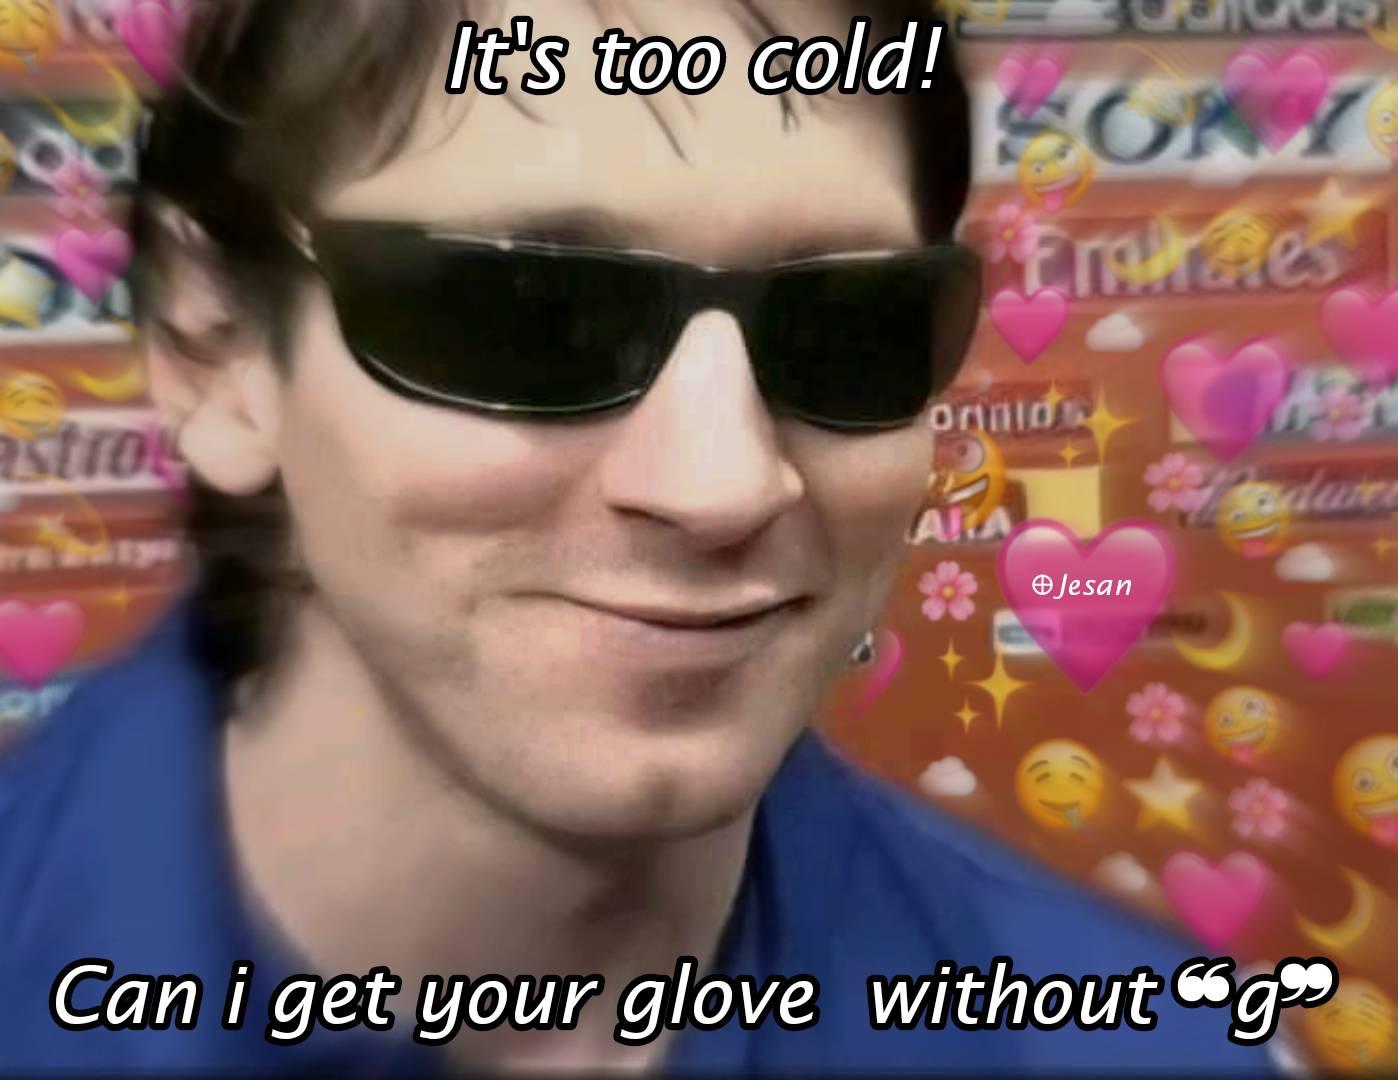
Caption: It's too cold !    Can i get your glove without "g"
Label: non-hate